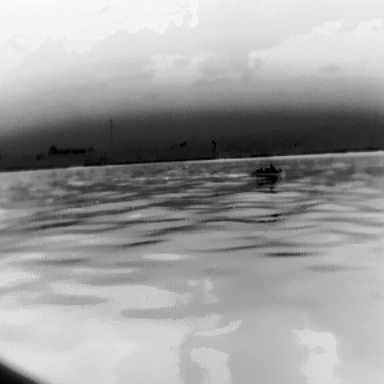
There is a warship in the infrared image.